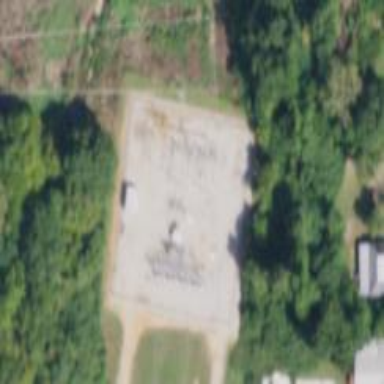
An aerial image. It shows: Distribution level power substation surrounded by fence.